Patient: sex M, age 44
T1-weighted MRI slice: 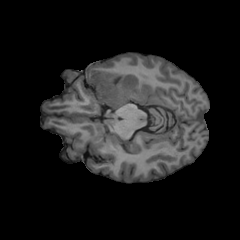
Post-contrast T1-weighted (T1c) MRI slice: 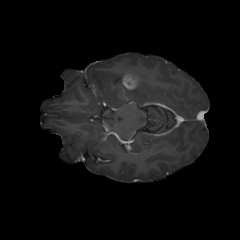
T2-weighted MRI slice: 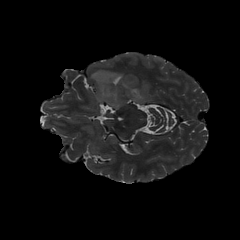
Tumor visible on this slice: yes
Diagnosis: Glioblastoma, IDH-wildtype
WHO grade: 4